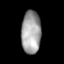
Tissue: lung
Cell type: Fibroblasts
Senescence score: 0.5519
Nuclear area (px): 817
Mean DAPI intensity: 162.389